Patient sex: M
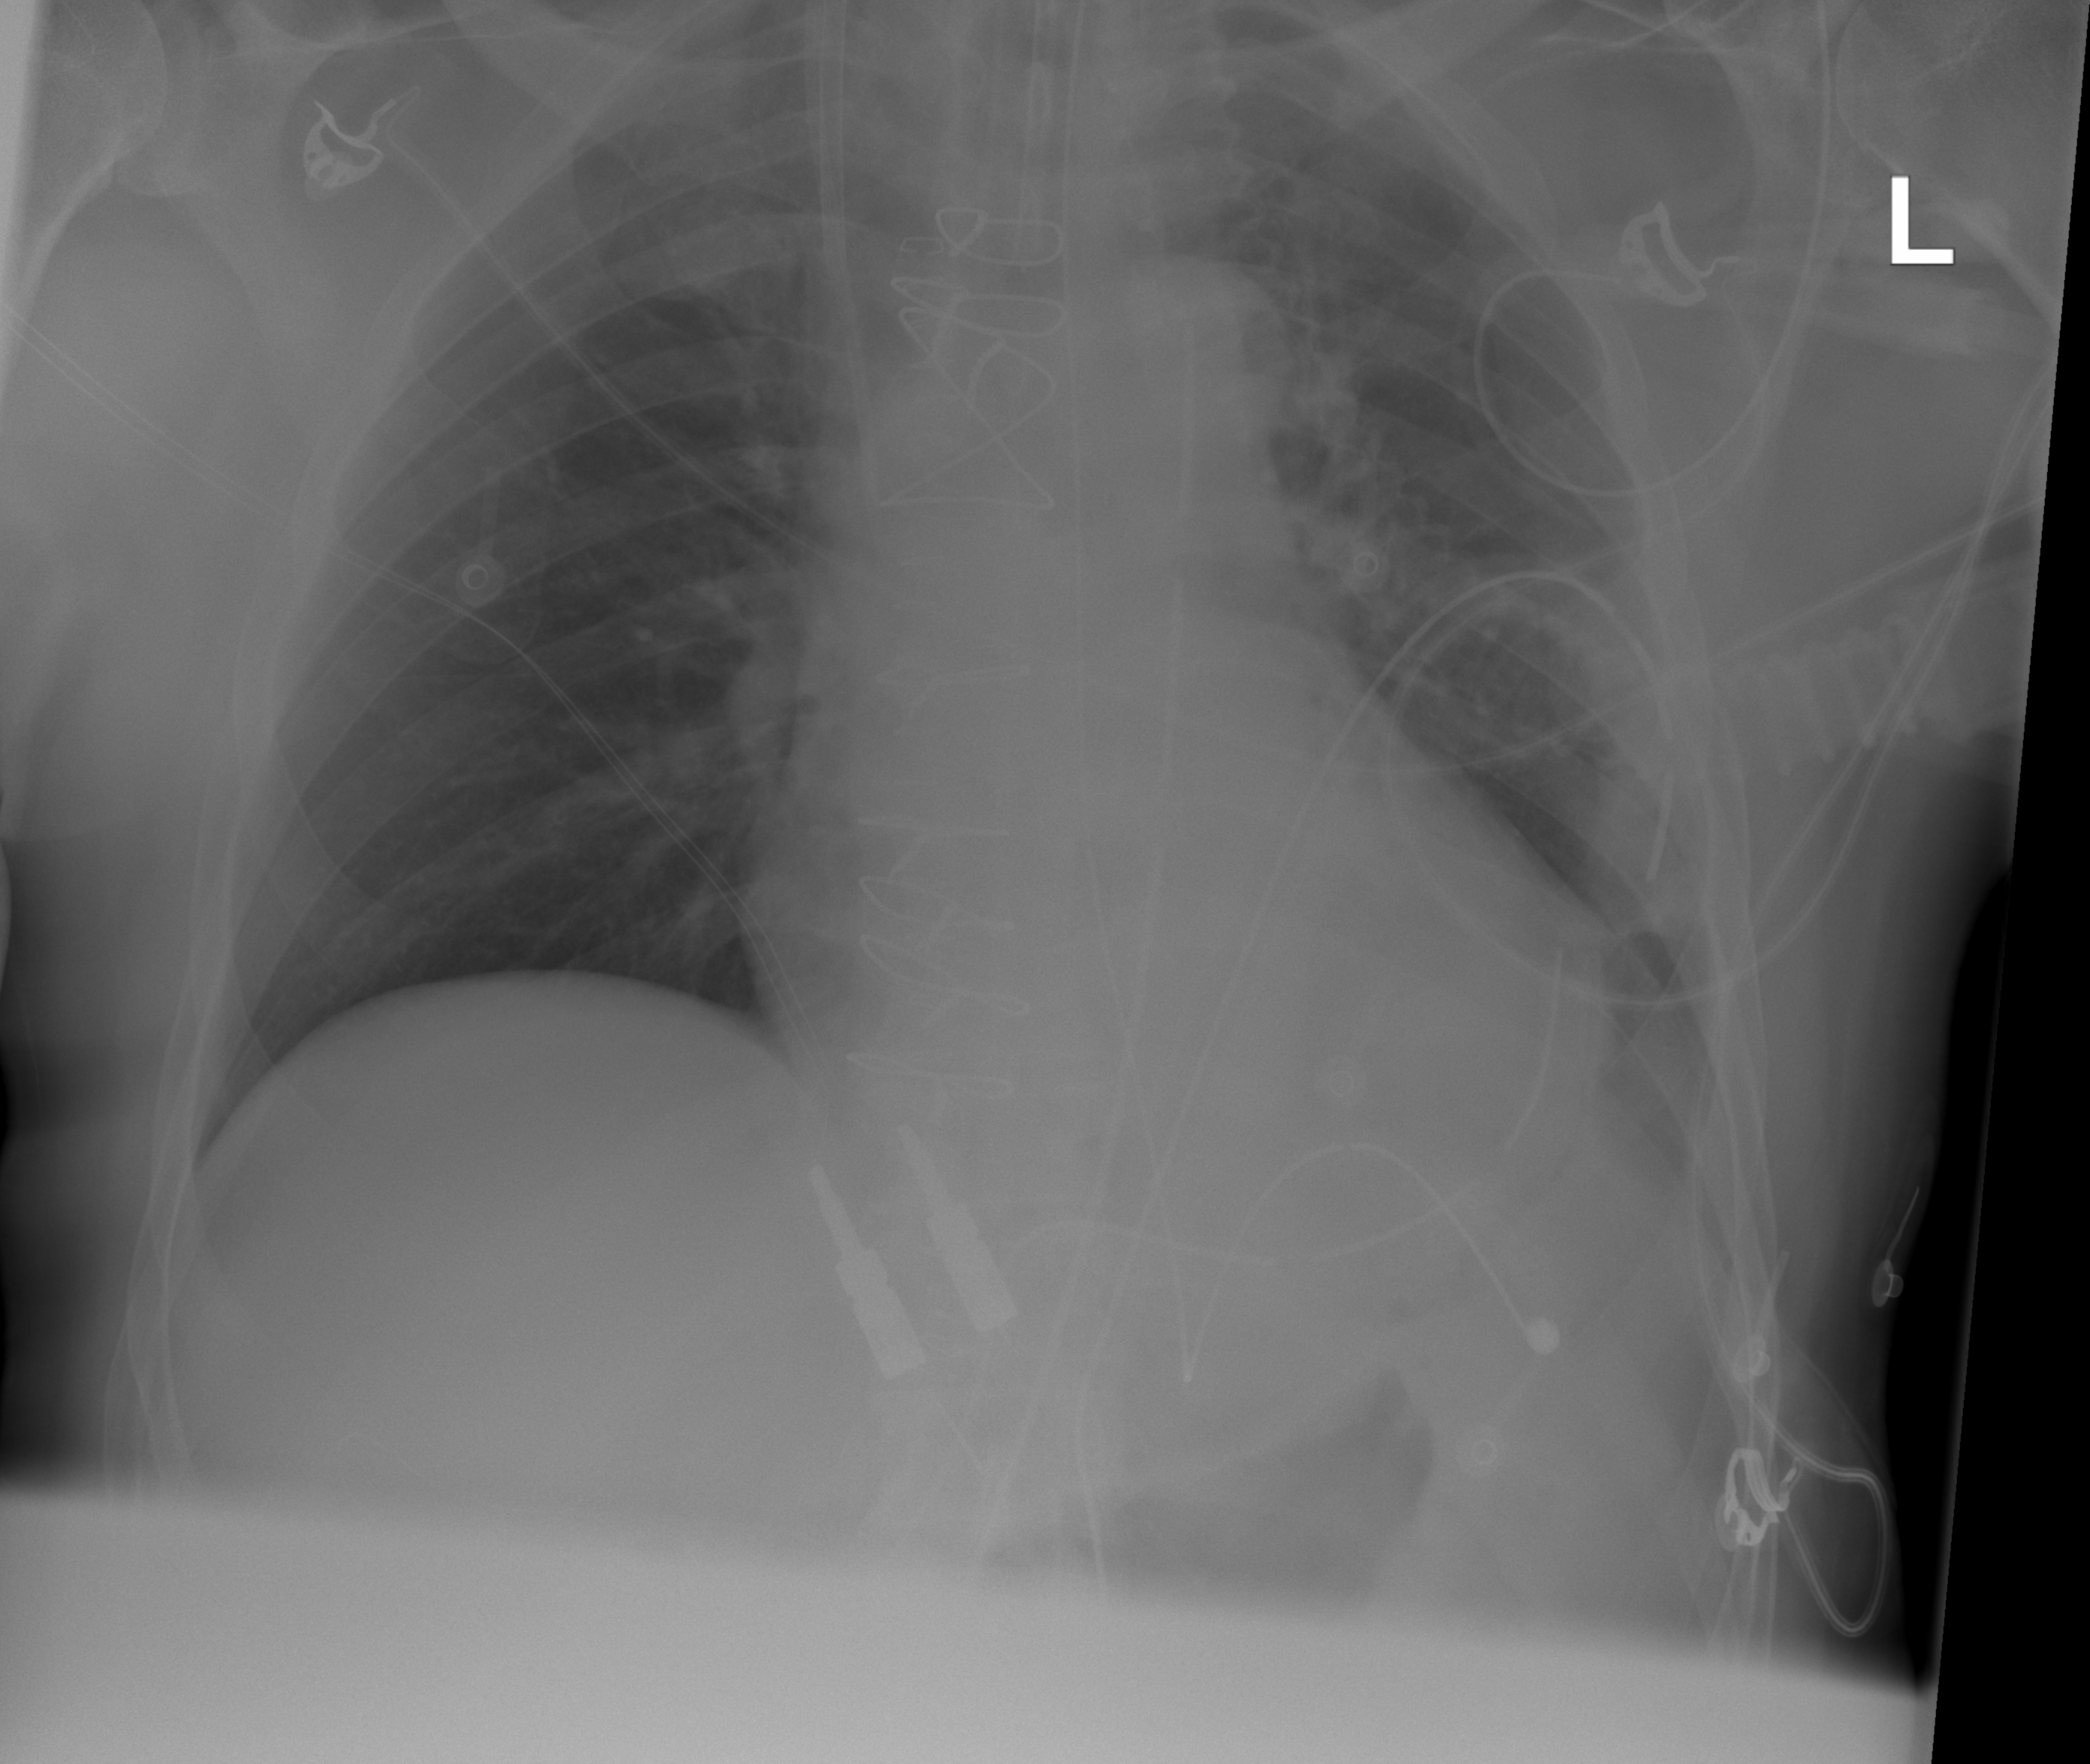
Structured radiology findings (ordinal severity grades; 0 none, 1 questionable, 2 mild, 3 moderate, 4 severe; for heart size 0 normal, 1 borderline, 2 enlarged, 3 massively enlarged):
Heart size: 0
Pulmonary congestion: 0
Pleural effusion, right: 0
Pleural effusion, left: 1
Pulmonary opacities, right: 0
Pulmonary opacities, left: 0
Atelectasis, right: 0
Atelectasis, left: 2